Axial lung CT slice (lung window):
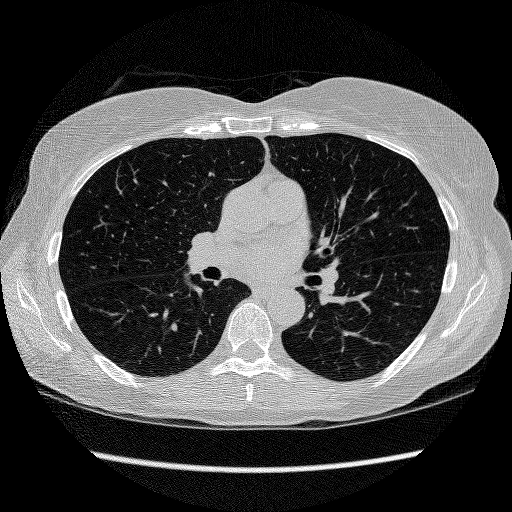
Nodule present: no